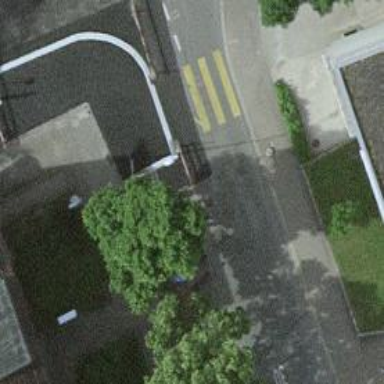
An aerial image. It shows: Bicycle rental service.